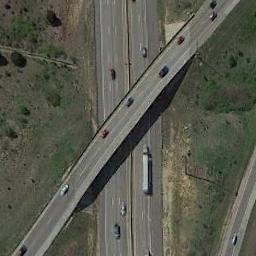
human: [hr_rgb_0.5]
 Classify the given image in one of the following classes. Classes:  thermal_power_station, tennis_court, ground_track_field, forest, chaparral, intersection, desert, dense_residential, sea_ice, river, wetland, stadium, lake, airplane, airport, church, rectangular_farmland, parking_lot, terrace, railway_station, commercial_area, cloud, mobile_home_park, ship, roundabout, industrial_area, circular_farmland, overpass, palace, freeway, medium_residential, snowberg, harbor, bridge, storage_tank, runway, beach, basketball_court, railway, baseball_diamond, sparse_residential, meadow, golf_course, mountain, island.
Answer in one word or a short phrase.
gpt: overpass